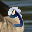
Label: 9